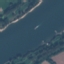
Land use / land cover: River